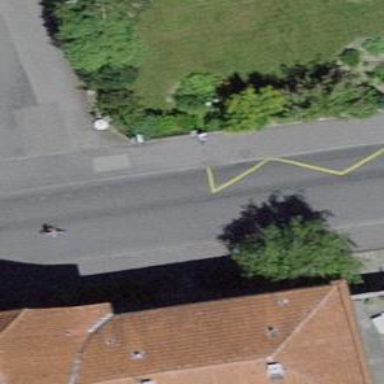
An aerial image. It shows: Bus stop with platform for public transport.